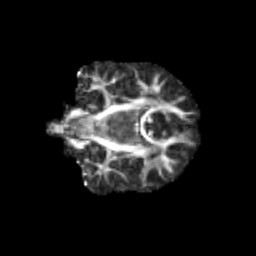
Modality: FA
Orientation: coronal
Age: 9
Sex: male
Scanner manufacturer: siemens
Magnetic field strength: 3 T
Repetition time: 3.8 s
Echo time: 0.07 s